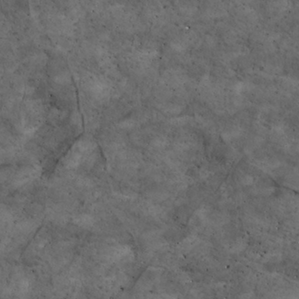
Label: non_frost